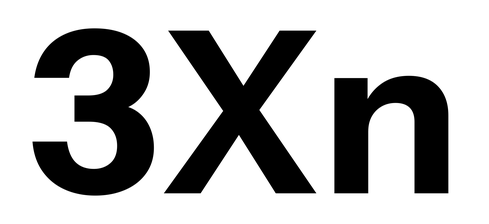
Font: InstrumentSans_Bold